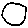
Label: circle